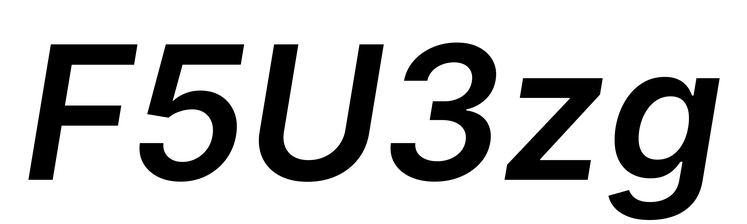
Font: Inter-Italic_SemiBold_Italic